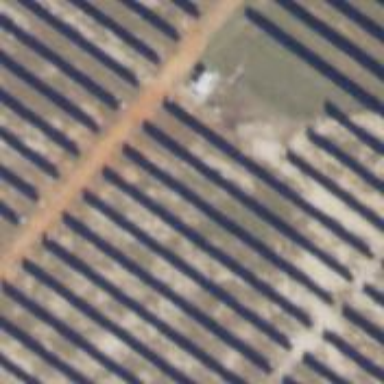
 consisting of solar photovoltaic panels."